Interaction volume radius: 5 \u00c5
Interaction volume height: 25 \u00c5
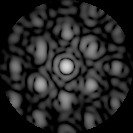
Disorder parameter: 0.4604